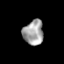
Tissue: prostate
Cell type: Fibroblasts
Senescence score: 0.7191
Nuclear area (px): 489
Mean DAPI intensity: 163.961